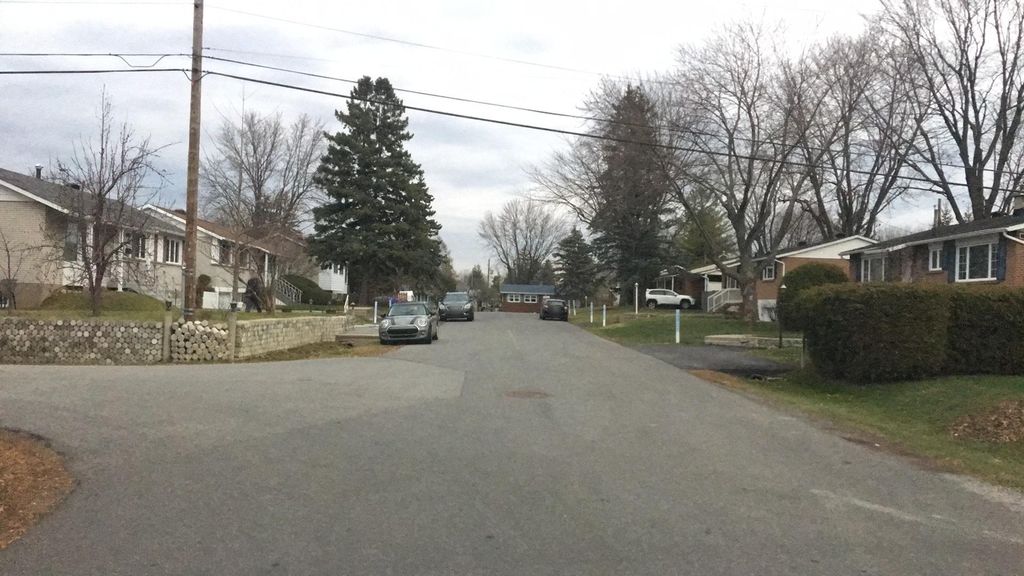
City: montreal